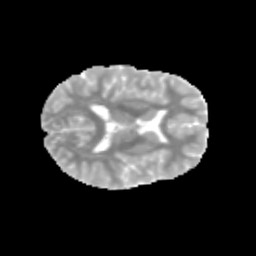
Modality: MD
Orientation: axial
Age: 12
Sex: female
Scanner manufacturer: siemens
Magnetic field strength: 3 T
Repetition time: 3.8 s
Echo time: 0.07 s